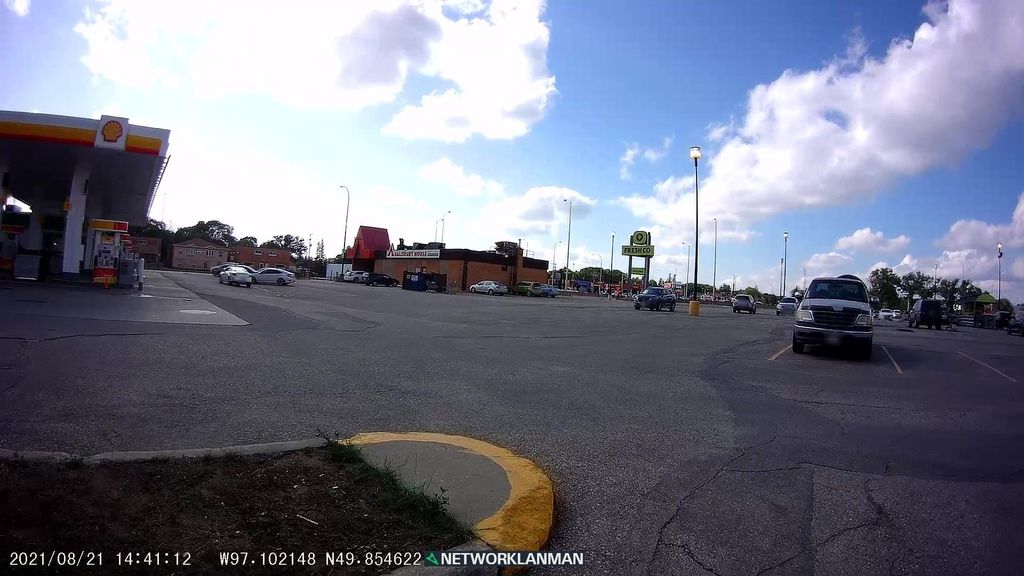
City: winnipeg